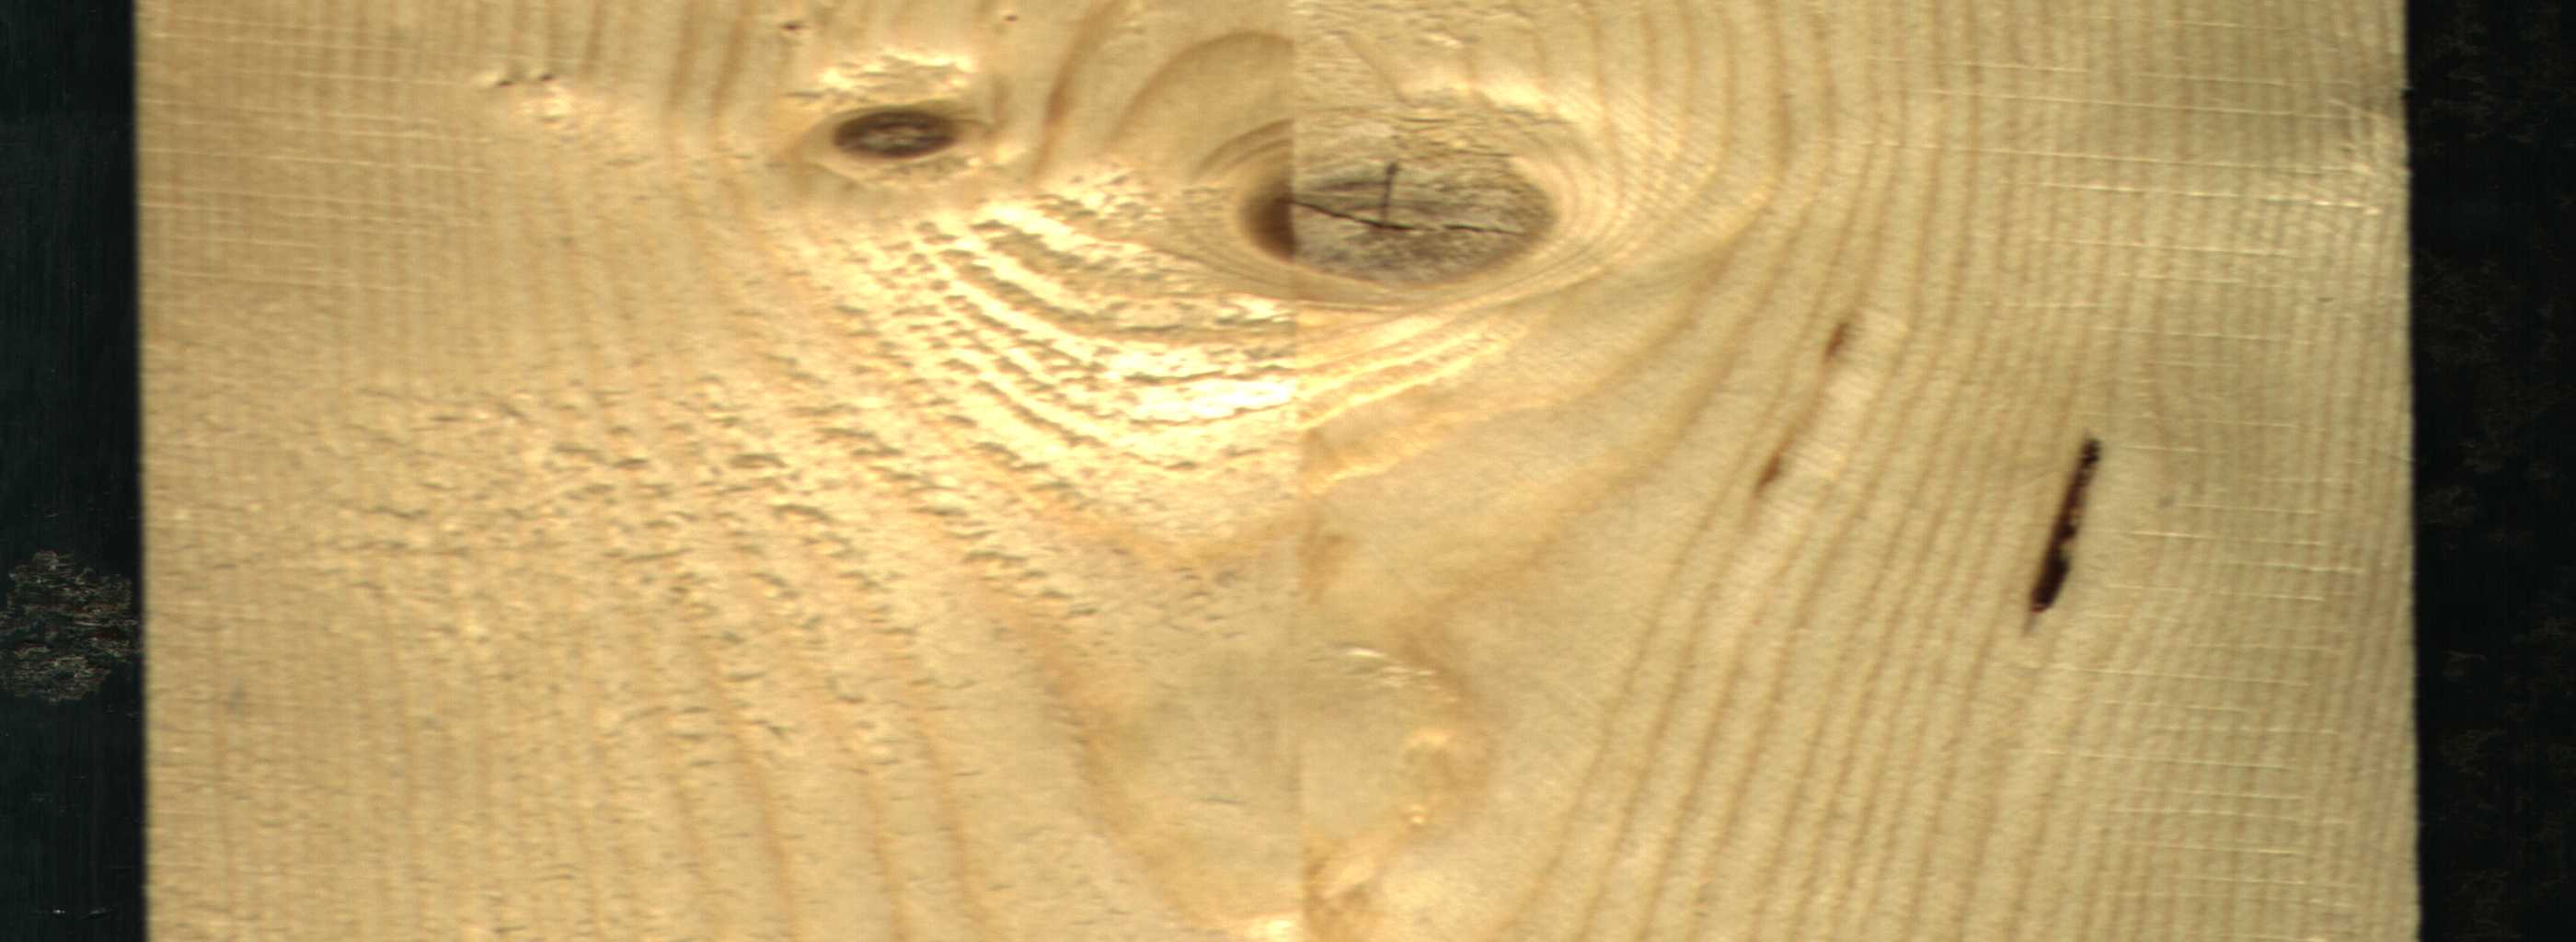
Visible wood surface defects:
resin
resin
resin
knot_with_crack
Live_Knot